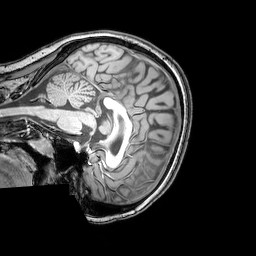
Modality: T1w
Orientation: sagittal
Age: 20
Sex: female
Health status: healthy
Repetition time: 0.081 s
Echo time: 0.037 s